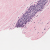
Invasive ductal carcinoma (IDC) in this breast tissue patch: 0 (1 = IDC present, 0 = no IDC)